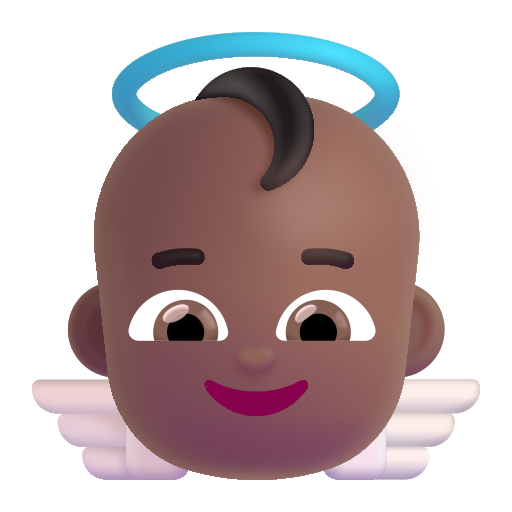
baby angel color  dark